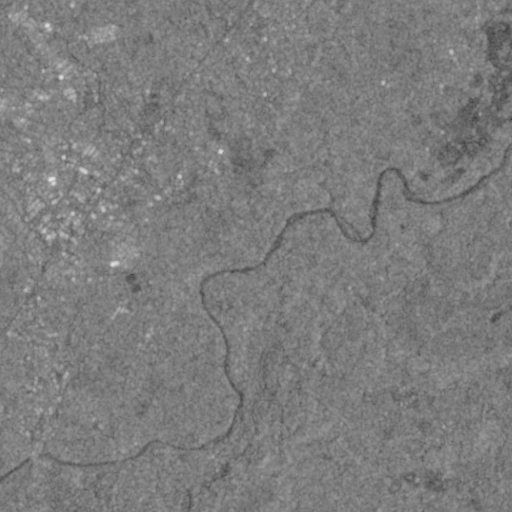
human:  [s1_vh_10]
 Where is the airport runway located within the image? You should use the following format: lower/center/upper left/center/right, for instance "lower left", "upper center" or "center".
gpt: The airport runway is located in the upper center of the image.
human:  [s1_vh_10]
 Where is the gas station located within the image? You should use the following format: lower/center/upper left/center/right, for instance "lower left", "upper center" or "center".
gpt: The gas station is located in the lower left of the image.
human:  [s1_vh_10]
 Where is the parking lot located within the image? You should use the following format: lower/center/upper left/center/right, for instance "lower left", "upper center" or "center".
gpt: The parking lot is located in the upper left of the image.
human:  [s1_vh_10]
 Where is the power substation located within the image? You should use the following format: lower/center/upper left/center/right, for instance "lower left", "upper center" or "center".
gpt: The power substation is located in the center of the image.
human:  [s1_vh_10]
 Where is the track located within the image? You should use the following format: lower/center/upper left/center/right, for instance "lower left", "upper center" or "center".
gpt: There is no track in the image.

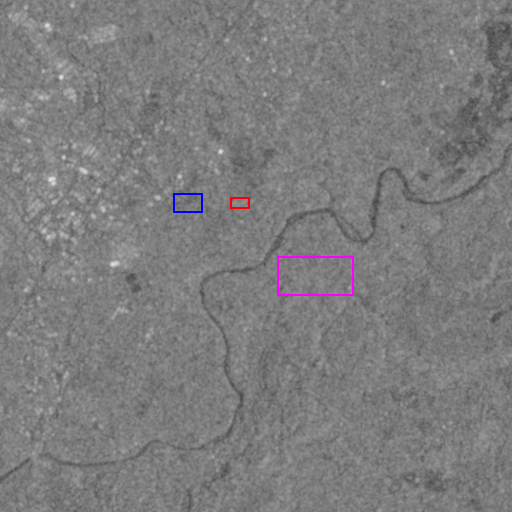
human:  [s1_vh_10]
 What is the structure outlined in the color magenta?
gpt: The structure outlined in magenta is a crop field.
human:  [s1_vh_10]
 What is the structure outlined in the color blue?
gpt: The structure outlined in blue is a park.
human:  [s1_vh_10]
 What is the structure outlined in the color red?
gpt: The structure outlined in red is a power substation.
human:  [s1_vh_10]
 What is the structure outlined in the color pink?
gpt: There is no pink outline.